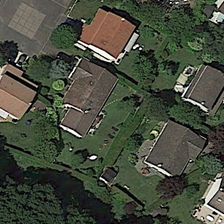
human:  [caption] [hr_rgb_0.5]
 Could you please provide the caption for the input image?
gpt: the house is surrounded by trees and grass .

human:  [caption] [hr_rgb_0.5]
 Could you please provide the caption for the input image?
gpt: there's a black car parked in front of the brown roof house .

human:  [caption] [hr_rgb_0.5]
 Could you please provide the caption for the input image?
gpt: there's a black car parked in front of the brown roof house .

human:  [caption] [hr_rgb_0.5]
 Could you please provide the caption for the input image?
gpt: the house is surrounded by trees and grass .

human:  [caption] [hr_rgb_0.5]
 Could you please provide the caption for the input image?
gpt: there's a black car parked in front of the brown roof house .